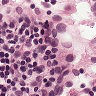
Metastatic tissue present: no